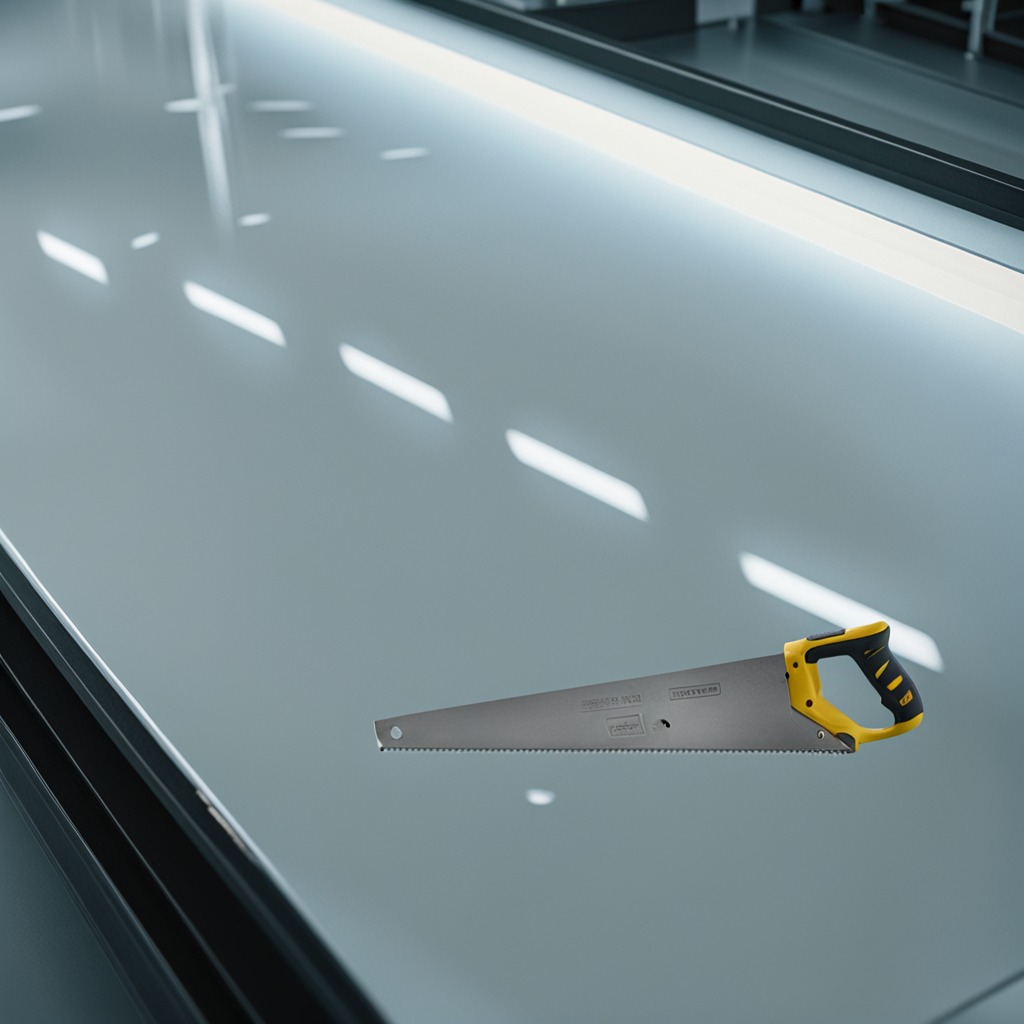
A metal saw lies on a table in a ship maintenance bay.